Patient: sex M, age 64
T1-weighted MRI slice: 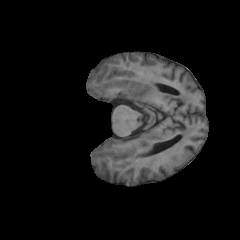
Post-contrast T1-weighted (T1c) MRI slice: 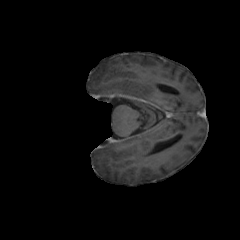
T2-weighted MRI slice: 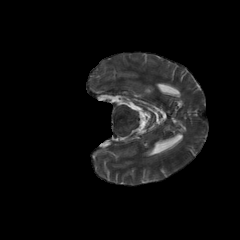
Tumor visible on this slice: no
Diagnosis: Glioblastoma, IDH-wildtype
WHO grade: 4